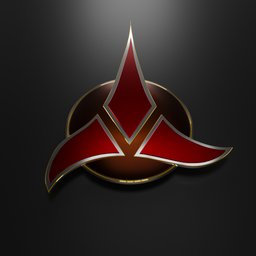
Label: decoration